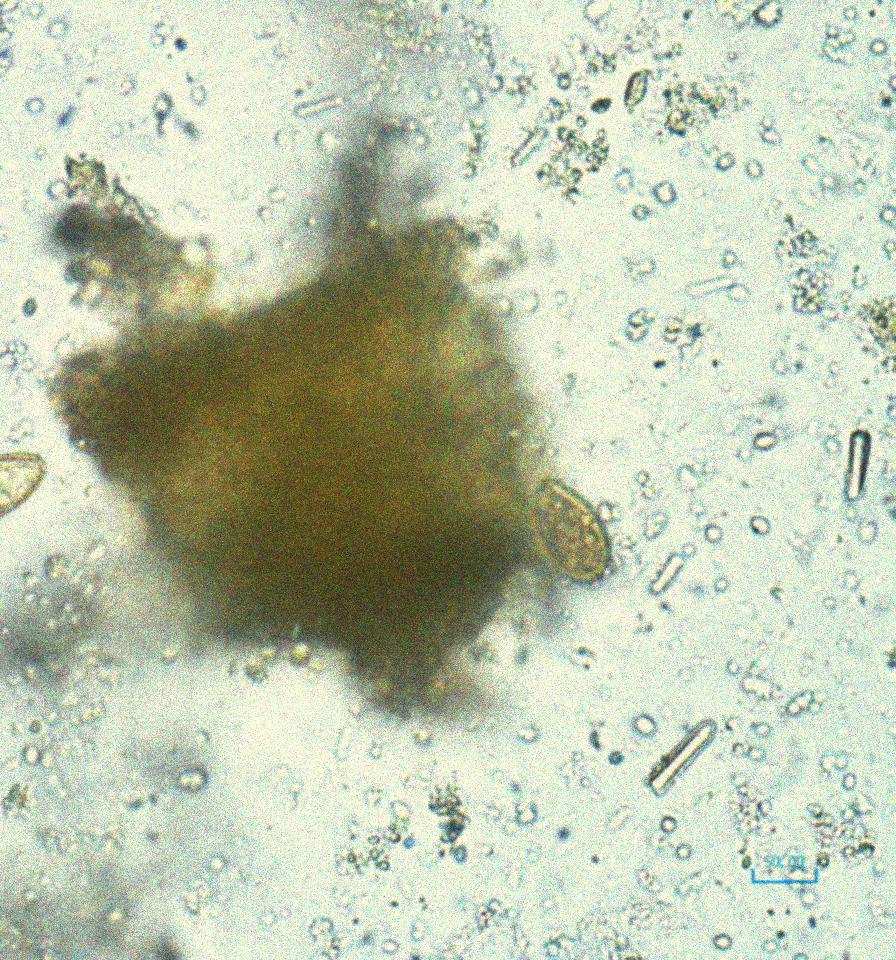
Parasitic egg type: Opisthorchis viverrine